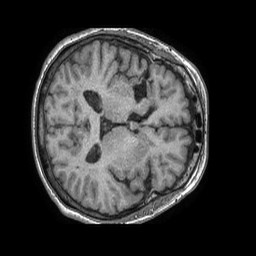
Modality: T1w
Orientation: axial
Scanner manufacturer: philips
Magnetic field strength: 1.5 T
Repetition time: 0.007572 s
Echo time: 0.003439 s